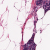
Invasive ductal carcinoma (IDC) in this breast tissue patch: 0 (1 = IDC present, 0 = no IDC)